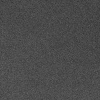
Atmospheric dust classification: dusty